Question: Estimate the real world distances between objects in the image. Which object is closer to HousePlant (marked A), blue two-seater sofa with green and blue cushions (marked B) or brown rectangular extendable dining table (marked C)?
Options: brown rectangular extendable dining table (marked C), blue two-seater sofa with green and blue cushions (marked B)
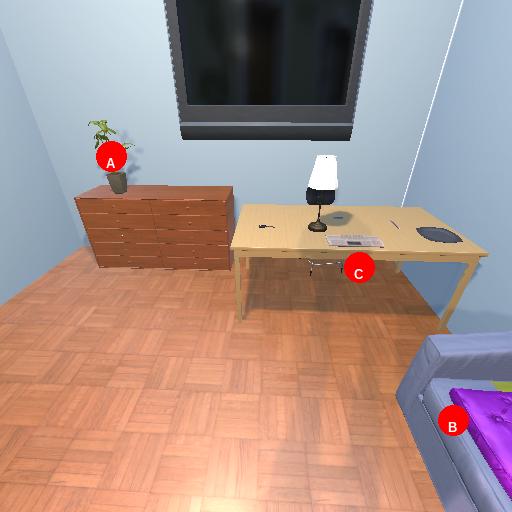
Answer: brown rectangular extendable dining table (marked C)